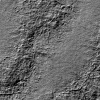
Atmospheric dust classification: not_dusty